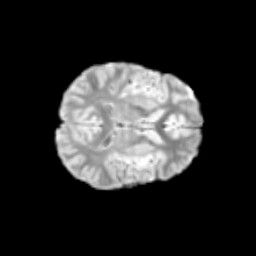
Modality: T2w
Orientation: axial
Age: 11
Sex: male
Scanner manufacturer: siemens
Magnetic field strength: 3 T
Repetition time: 3.8 s
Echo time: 0.07 s